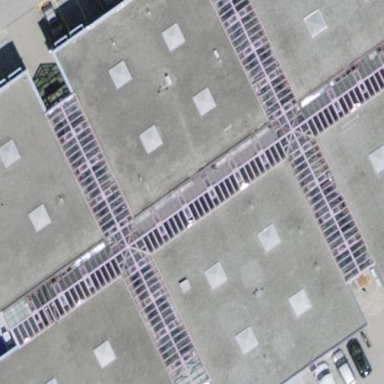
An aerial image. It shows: Industrial building.